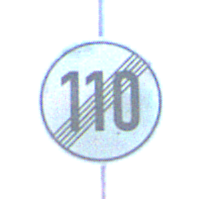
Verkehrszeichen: EndeGeschwindigkeit110
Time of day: MorningAfternoon
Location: Outdoor (Nature)
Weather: Clear
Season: NotSpecified
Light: Natural